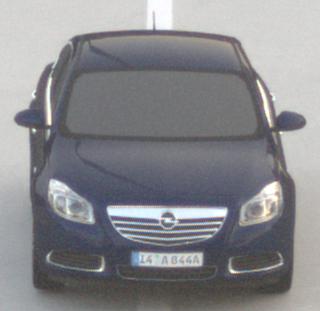
Make: Opel
Model: Insignia 1.6
Detailed model: Insignia (A) Notch Back
Model produced from: 2008/11
Model produced until: 2008/12
Doors: 4
Color: blue
Road condition: dry road
Daytime: sunrise or sunset
Contrast: low contrast